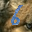
Label: 6